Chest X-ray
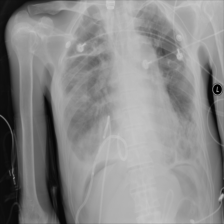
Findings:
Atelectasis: negative
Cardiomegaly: negative
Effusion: positive
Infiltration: negative
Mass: negative
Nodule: negative
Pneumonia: negative
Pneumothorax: negative
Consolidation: negative
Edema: negative
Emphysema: negative
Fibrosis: negative
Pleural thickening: negative
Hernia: negative